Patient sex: M
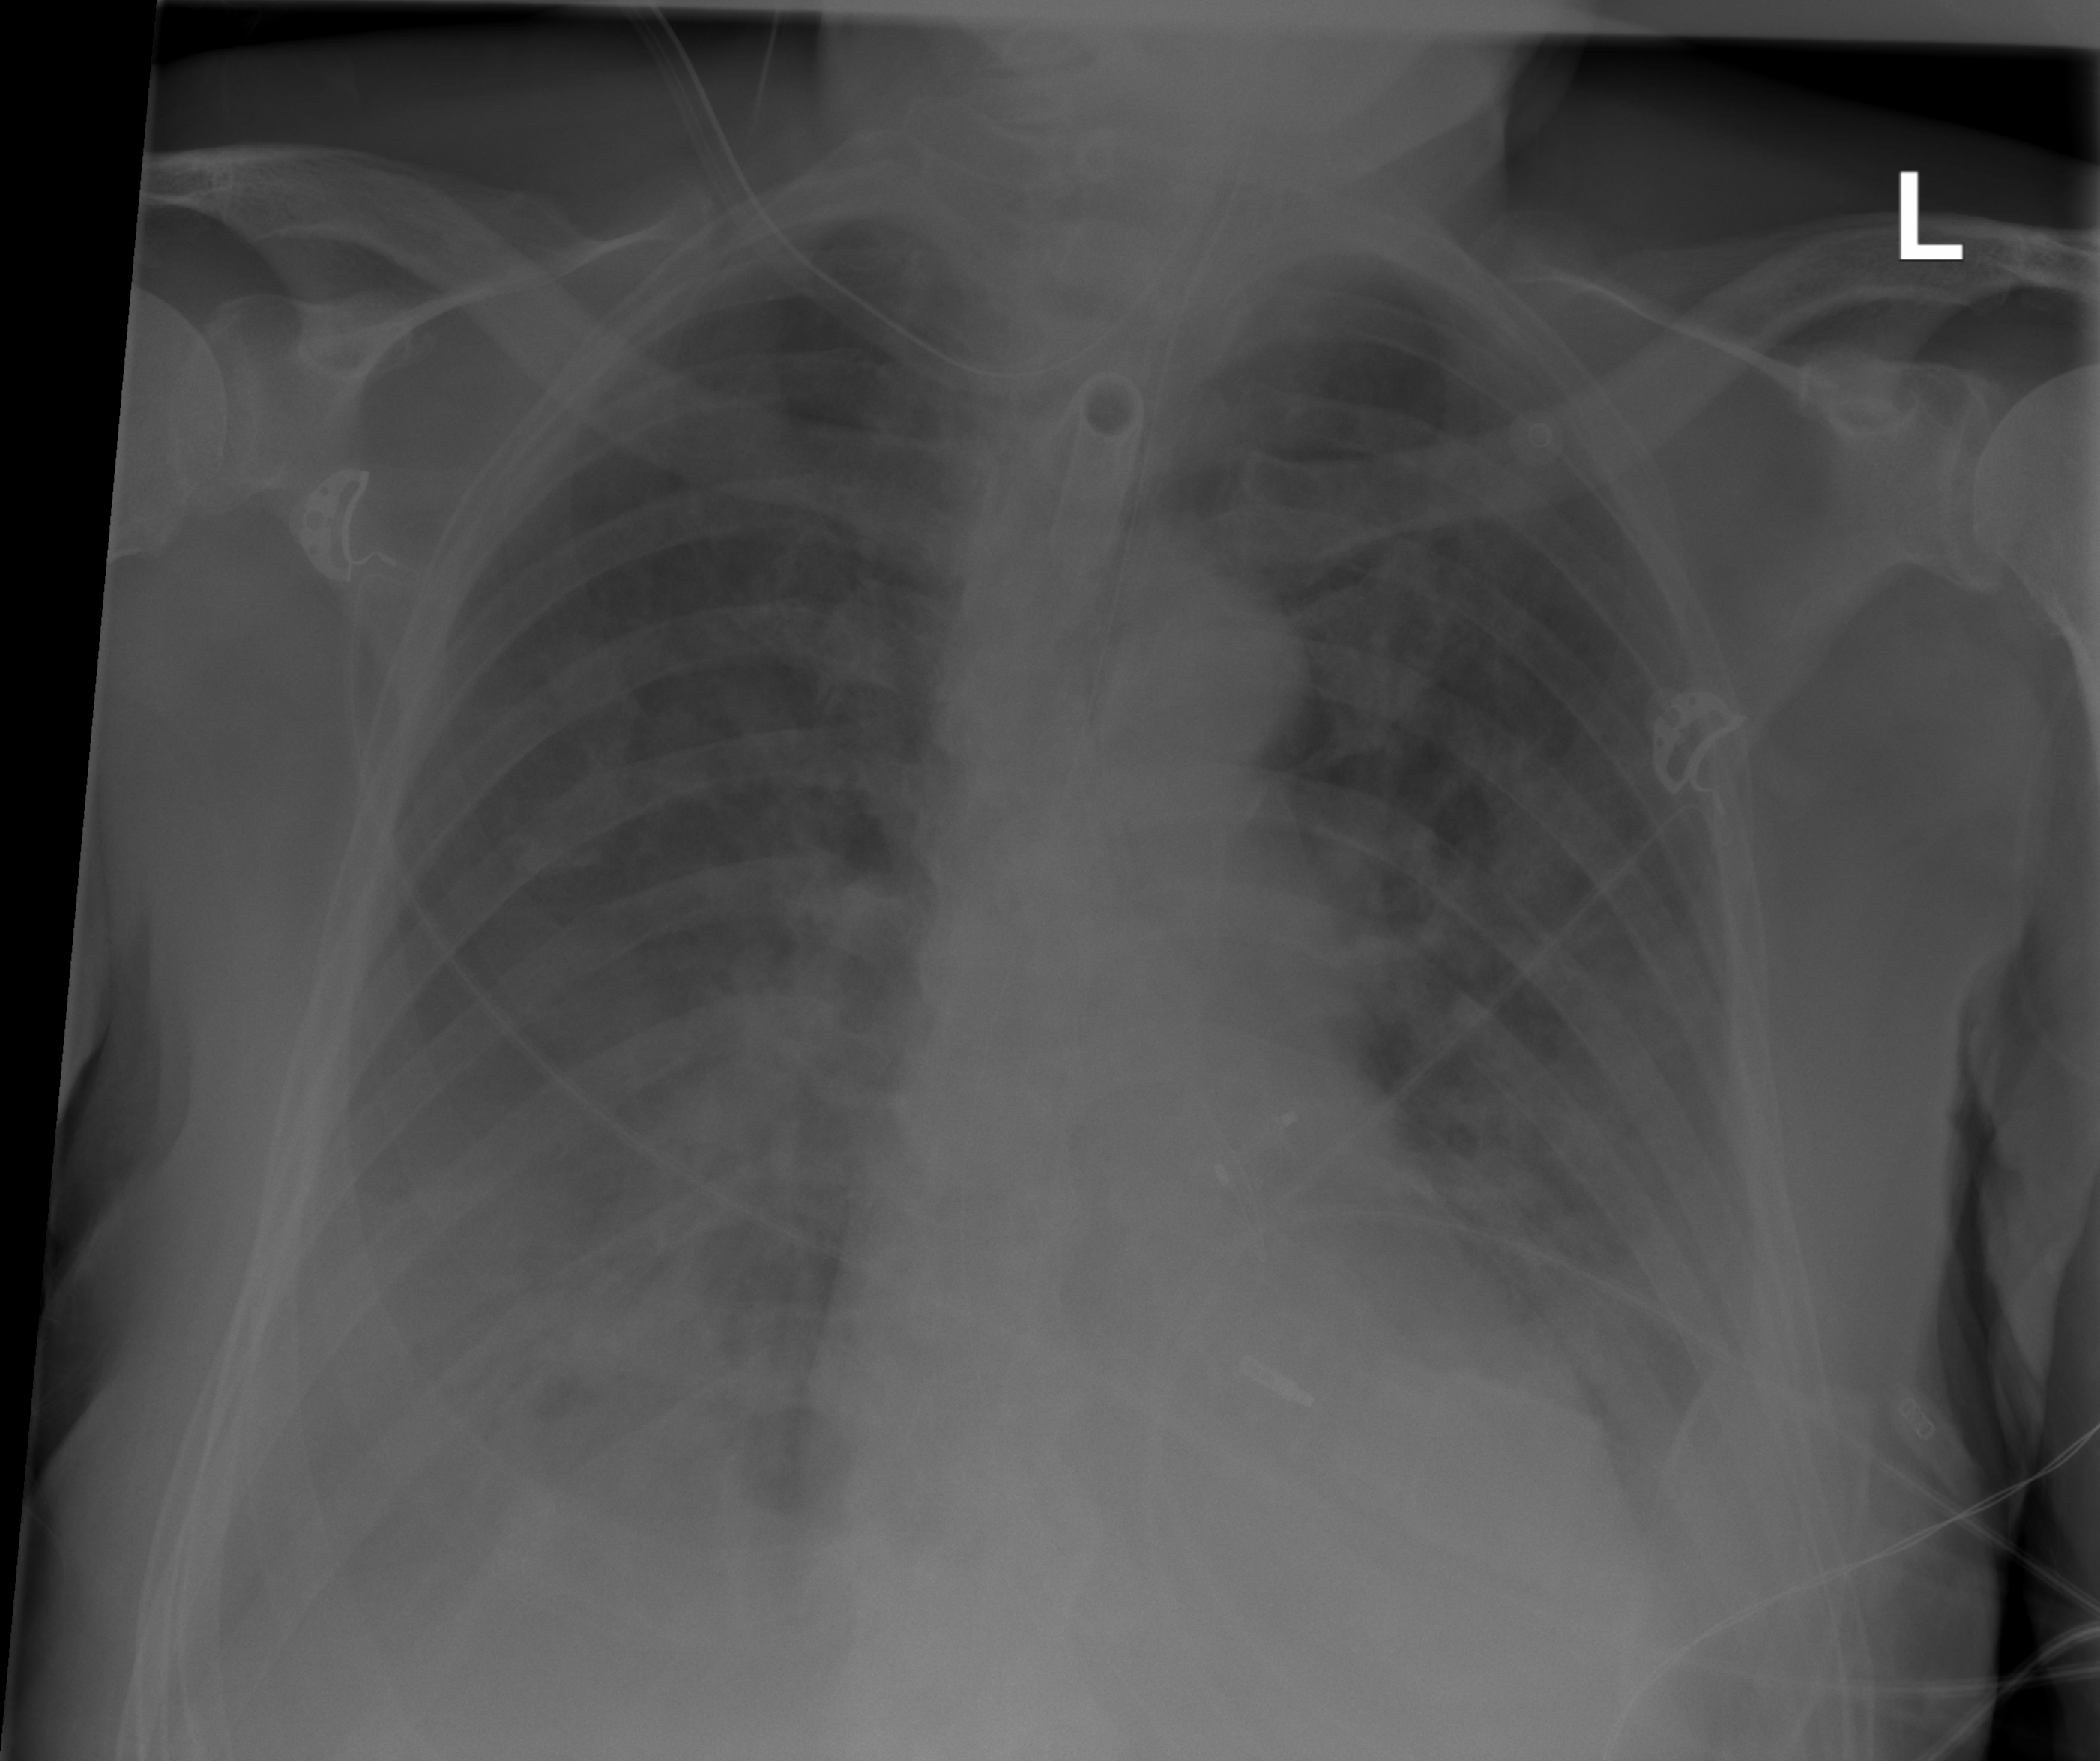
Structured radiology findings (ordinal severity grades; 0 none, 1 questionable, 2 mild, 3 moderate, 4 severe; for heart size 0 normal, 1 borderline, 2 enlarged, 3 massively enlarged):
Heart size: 2
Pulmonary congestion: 2
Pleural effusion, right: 2
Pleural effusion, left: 2
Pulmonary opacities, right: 3
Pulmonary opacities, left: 3
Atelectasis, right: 2
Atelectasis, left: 2